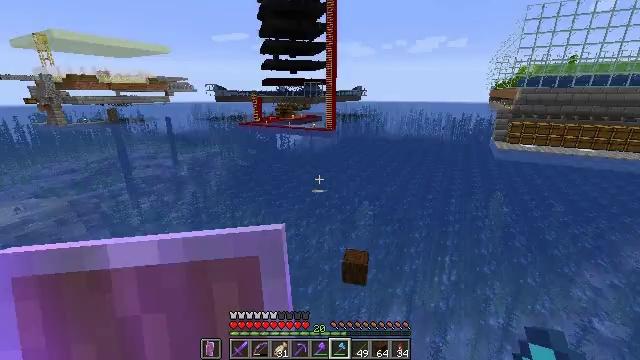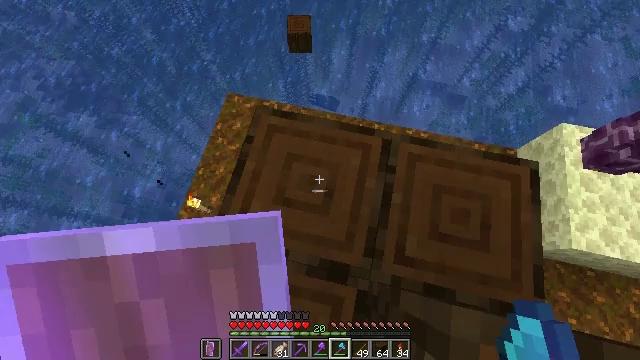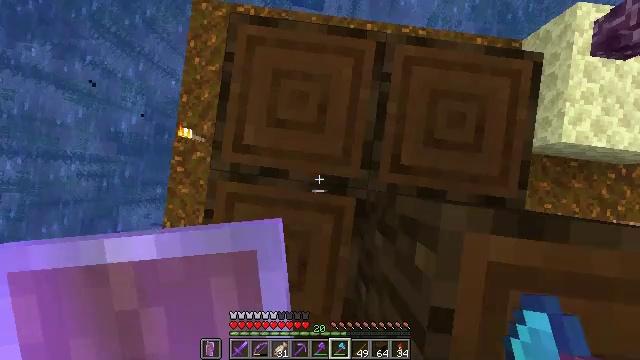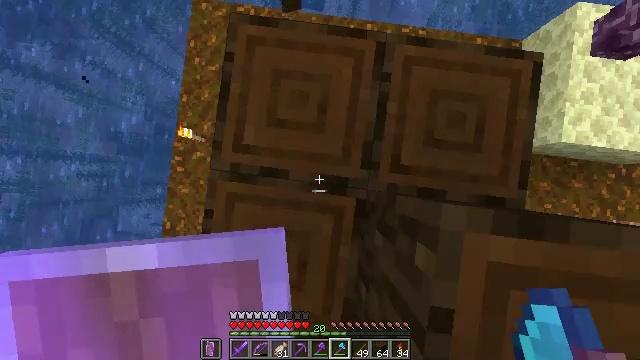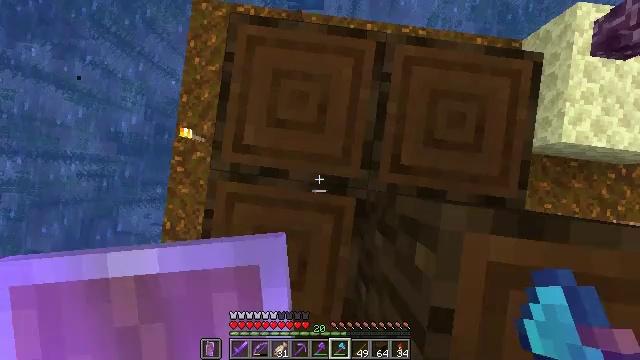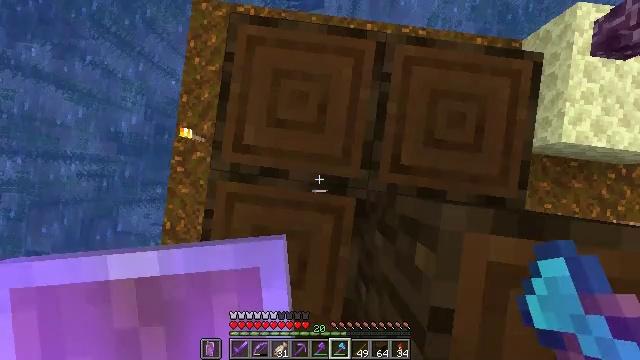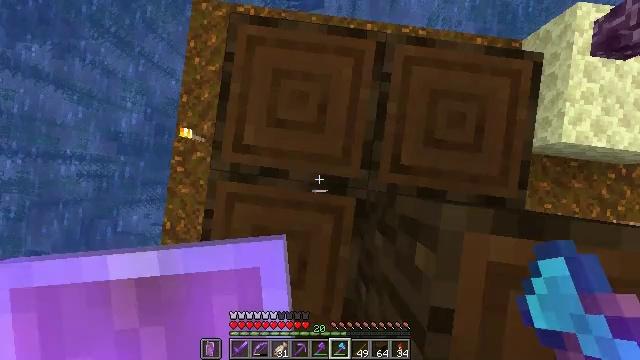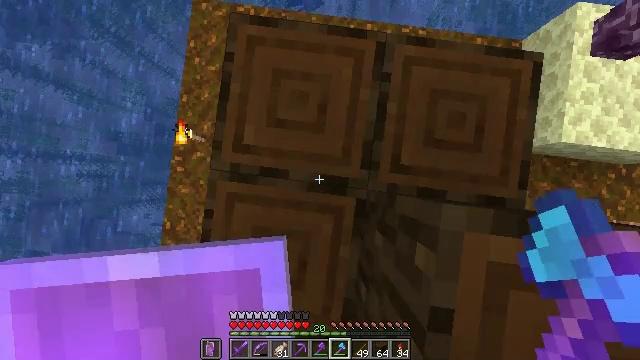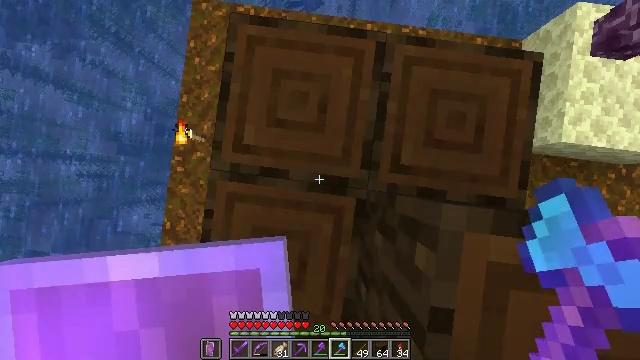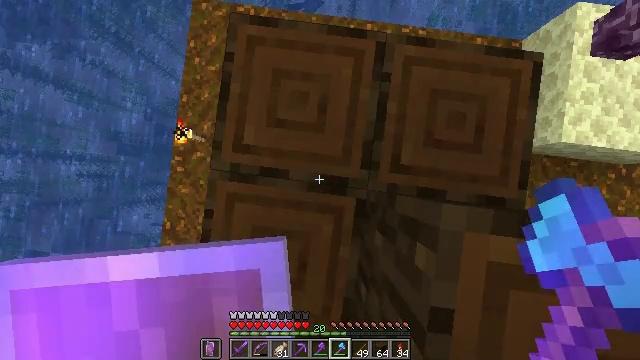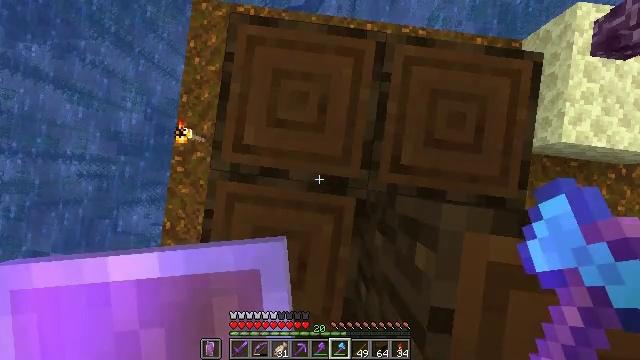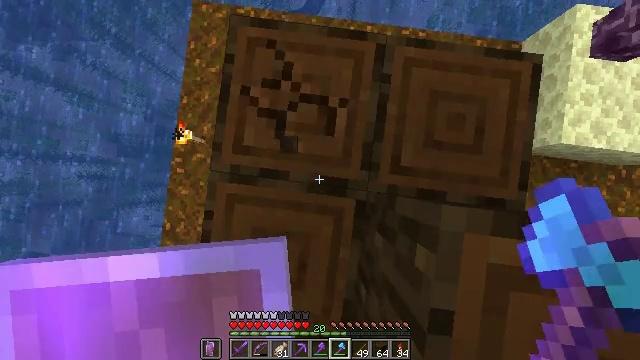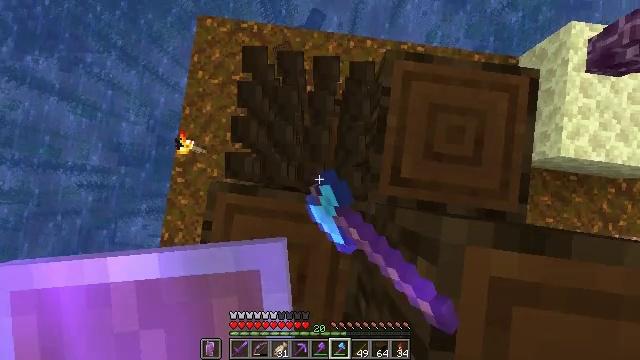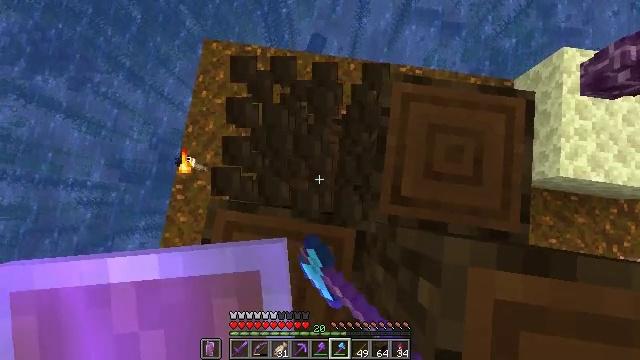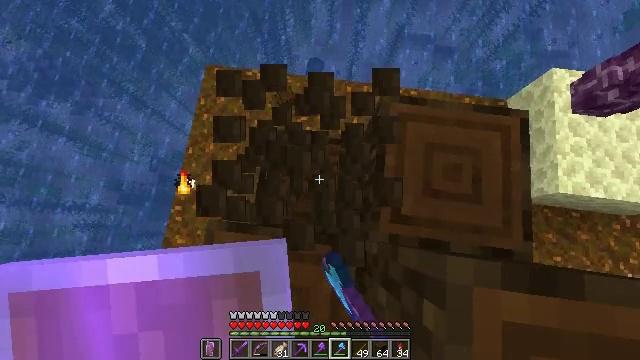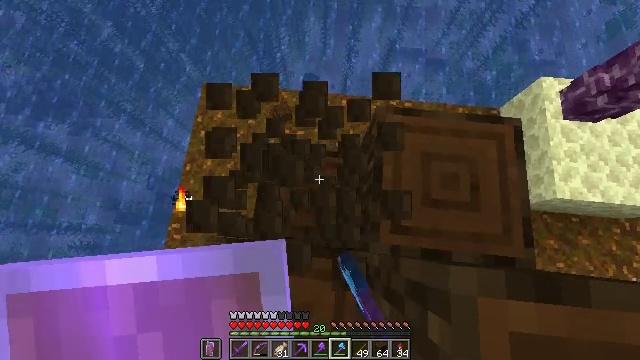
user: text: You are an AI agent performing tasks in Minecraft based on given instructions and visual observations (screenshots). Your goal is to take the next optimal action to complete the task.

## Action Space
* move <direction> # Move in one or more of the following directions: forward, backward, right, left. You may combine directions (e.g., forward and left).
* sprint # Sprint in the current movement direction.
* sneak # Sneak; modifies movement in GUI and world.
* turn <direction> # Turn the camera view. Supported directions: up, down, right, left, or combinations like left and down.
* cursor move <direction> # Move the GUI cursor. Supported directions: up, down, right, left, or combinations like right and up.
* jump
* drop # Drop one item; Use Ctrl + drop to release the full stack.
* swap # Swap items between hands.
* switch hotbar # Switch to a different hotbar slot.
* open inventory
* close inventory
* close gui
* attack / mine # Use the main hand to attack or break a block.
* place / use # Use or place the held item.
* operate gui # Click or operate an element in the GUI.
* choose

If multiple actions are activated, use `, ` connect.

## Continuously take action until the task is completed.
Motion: motion action
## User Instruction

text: Gather dark oak log for crafting.
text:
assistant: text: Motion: turn right and down
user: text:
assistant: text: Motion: turn right and down
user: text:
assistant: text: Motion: no_op
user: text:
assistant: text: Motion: no_op
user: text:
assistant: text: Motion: no_op
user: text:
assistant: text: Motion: no_op
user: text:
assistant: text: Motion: no_op
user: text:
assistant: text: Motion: no_op
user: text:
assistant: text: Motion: no_op
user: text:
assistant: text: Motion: no_op
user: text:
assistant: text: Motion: attack / mine
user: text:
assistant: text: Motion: turn up, attack / mine
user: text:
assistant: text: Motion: turn up, attack / mine
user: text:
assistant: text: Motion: turn up, attack / mine
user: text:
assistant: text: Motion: turn right and up, attack / mine
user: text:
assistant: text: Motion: attack / mine
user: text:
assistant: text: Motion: attack / mine
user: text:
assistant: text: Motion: turn right, attack / mine
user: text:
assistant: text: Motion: turn right and up, attack / mine
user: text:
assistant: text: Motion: turn right and up, attack / mine
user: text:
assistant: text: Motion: turn right and up, attack / mine
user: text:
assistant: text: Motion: attack / mine
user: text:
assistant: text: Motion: attack / mine
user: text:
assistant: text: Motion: turn left, attack / mine
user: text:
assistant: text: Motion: turn left, attack / mine
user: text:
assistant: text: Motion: attack / mine
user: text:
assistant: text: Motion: attack / mine
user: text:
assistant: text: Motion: attack / mine
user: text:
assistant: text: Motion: turn right and up, attack / mine
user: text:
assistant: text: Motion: turn right and up, attack / mine